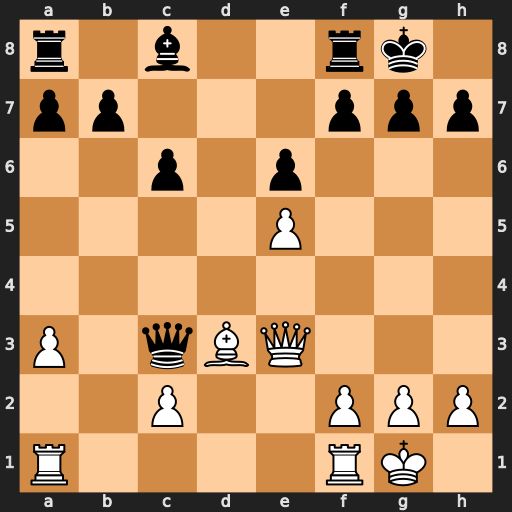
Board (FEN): r1b2rk1/pp3ppp/2p1p3/4P3/8/P1qBQ3/2P2PPP/R4RK1
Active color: w
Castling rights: -
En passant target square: -
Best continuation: Bxh7+ Kxh7 Qxc3